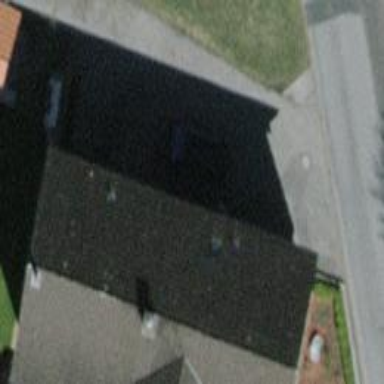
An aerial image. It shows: Semi-detached house.